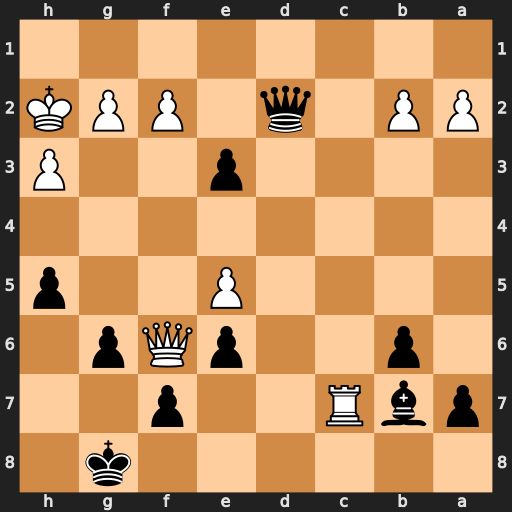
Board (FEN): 6k1/pbR2p2/1p2pQp1/4P2p/8/4p2P/PP1q1PPK/8
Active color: b
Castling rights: -
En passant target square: -
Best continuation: Qxf2 Rxb7 Qxf6 Rb8+ Kh7 exf6 e2